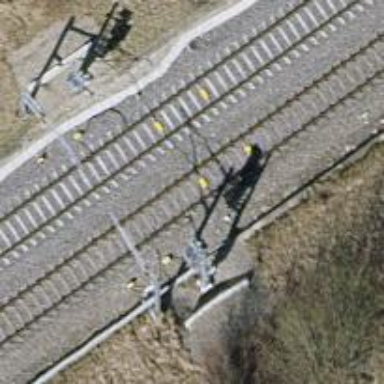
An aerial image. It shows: Railway signal.